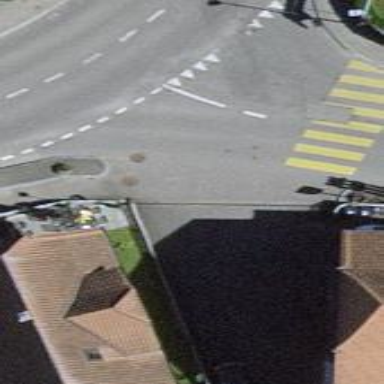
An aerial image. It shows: Bus stop along the road.